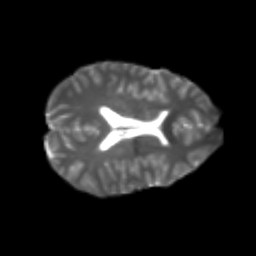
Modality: T2w
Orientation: axial
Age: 22
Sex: female
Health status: healthy
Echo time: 0.074 s